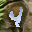
Label: 4